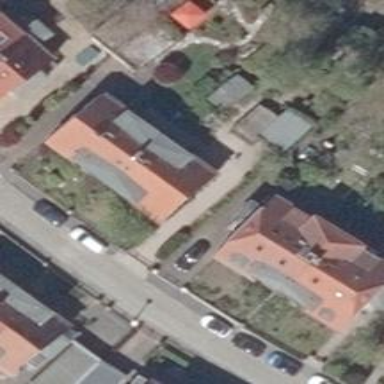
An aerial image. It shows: Residential building with half-hipped roof shape.